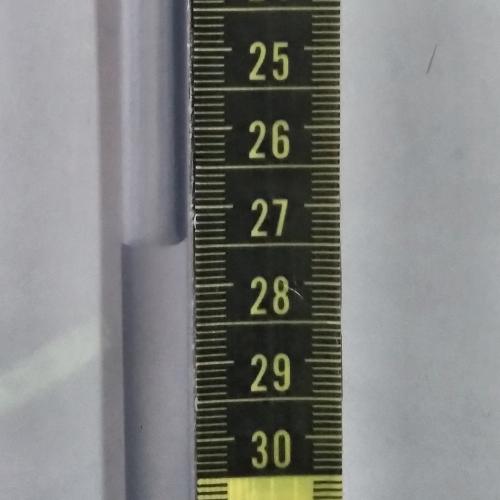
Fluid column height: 27.4 cm